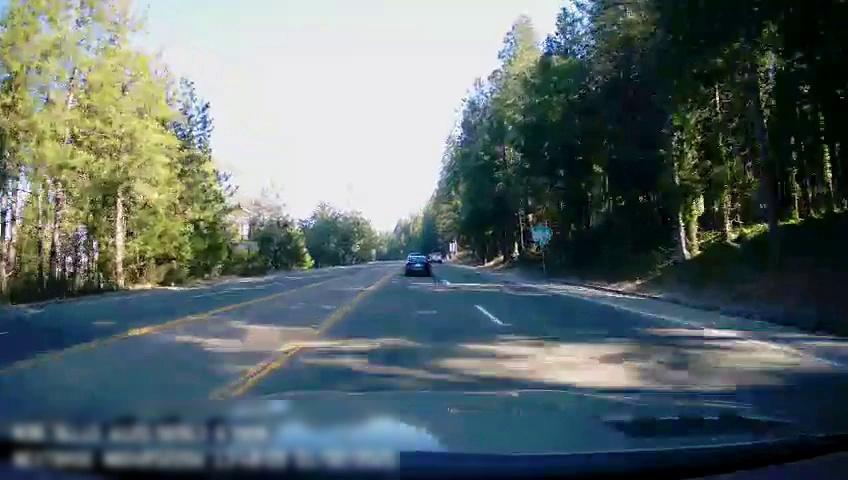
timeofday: Day
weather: Sunny
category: Drivable Space
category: Vehicles | Car
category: Vehicles | Truck
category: Lanes | Alternate Lane
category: Lanes | Current Lane
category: Lanes | Current Lane
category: Lanes | Current Lane
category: Lanes | Opposite Lane
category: Lanes | Opposite Lane